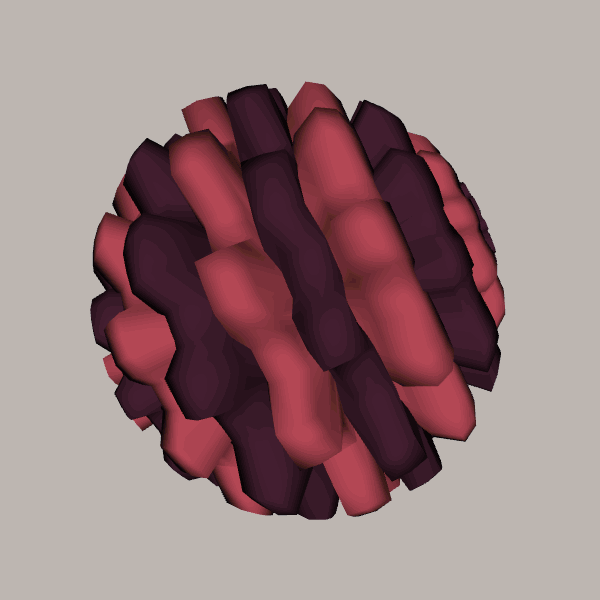
Background: light